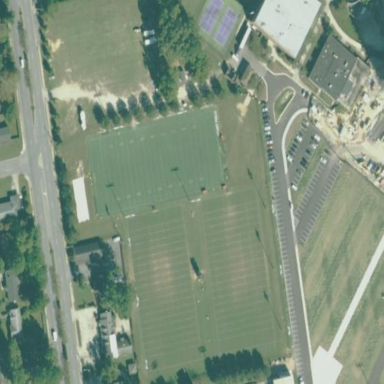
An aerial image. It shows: American football pitch with artificial turf surface for leisure land.